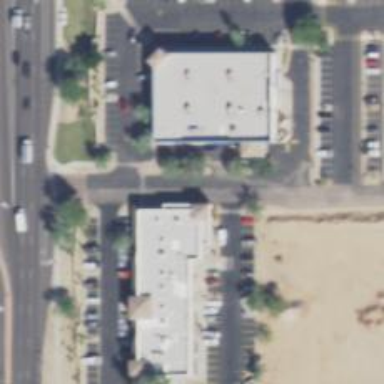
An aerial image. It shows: Pharmacy providing healthcare services.